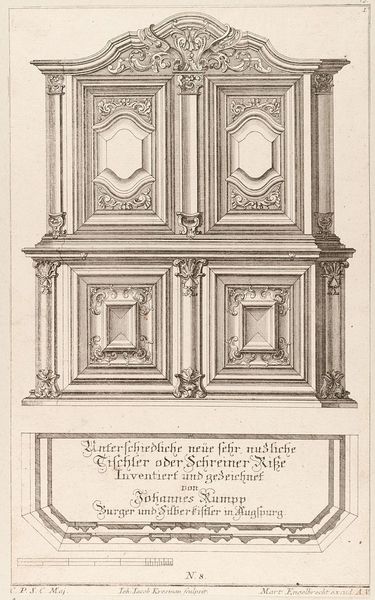
Titel: Grund- und Aufriss eines Schrankes
Künstler: Martin Engelbrecht
Standort: Hamburg
Institution: Museum für Kunst und Gewerbe Hamburg
Schlagwörter: holz, muster, schrift, schrank, grafik, graphik, ornamente, fotografie, photographie, druckgraphik, druckgrafik, stich, text, titelblatt, kunstgewerbe, laubwerk, blattwerk, vorlagen, kupferstich, kunsthandwerk, bildunterschrift, augsburg, hausrat, bandelwerk, reproduktionen, industriedesign, druckerzeugnisse, möbel, ornamentstich, vorlageblätter, johannes kumpp